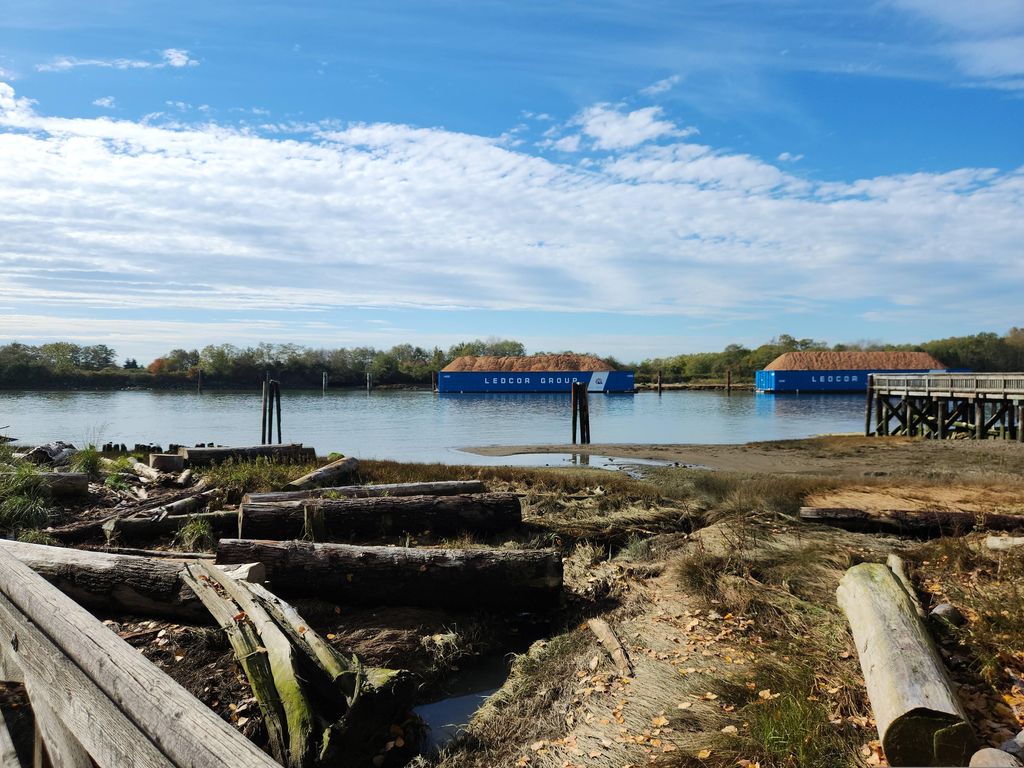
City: vancouver